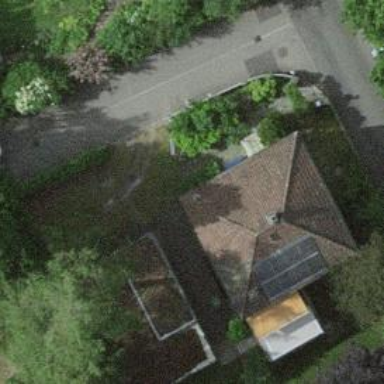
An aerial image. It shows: Hipped roof on residential building.